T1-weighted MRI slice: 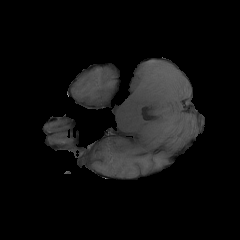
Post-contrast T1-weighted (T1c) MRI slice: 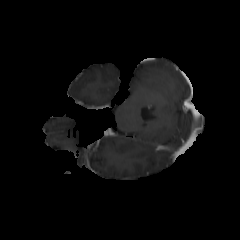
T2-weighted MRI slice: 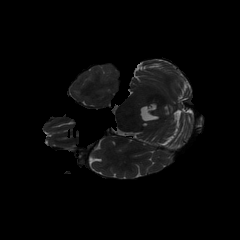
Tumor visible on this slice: no